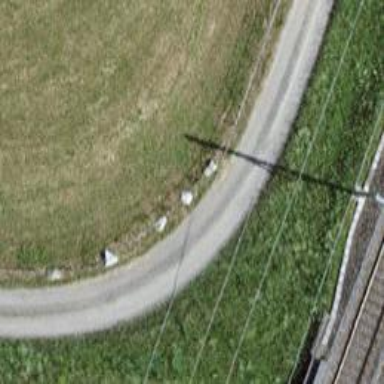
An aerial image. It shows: Gravel track with grade 2 tracktype.